Question: In <URL>:
'''
- (void)fetchUser
{
__weak GKLocalPlayer *localPlayer = [GKLocalPlayer localPlayer];
localPlayer.authenticateHandler = ^(UIViewController *viewController, NSError *error) {
if (viewController != nil) {
[self presentViewController:viewController
animated:YES
completion:nil];
} else if (localPlayer.isAuthenticated) {
NSLog(@"%s: displayName=%@ playerID=%@", __PRETTY_FUNCTION__,
[localPlayer displayName],
[localPlayer playerID]);
User *user = [[User alloc] init];
user.userId = [localPlayer playerID];
user.firstName = [localPlayer displayName];
[user save];
dispatch_async(dispatch_get_main_queue(), ^(void){
[self performSegueWithIdentifier: @"replaceGameCenter" sender: self];
});
}
NSLog(@"%s: error=%@", __PRETTY_FUNCTION__, error);
};
}
'''
The corresponding debugger output and the screenshot are below:
'''
__37-[GameCenterViewController fetchUser]_block_invoke: displayName=Me playerID=G:216741811
__37-[GameCenterViewController fetchUser]_block_invoke: error=(null)
'''

Why do I get "Me" and not "farber72" there?
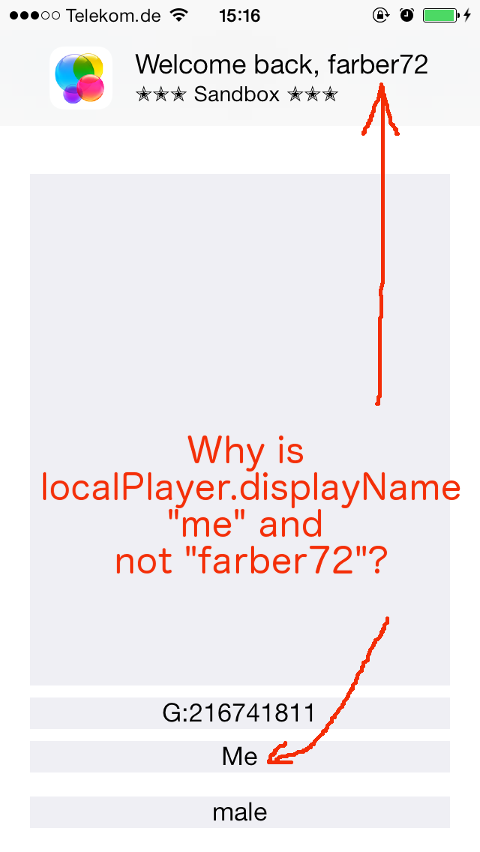
Answer: What you see in the title is probably player 'alias'.